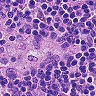
Metastatic tissue present: no